Milling tool wear sample.
Tool blade image: 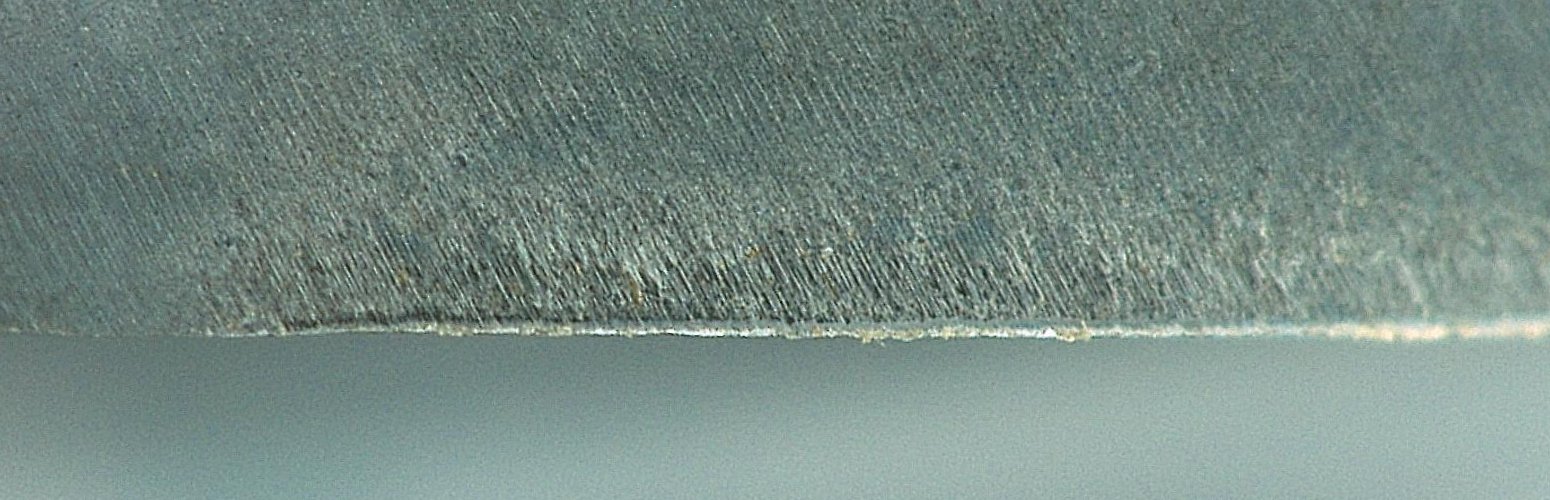
Chip image: 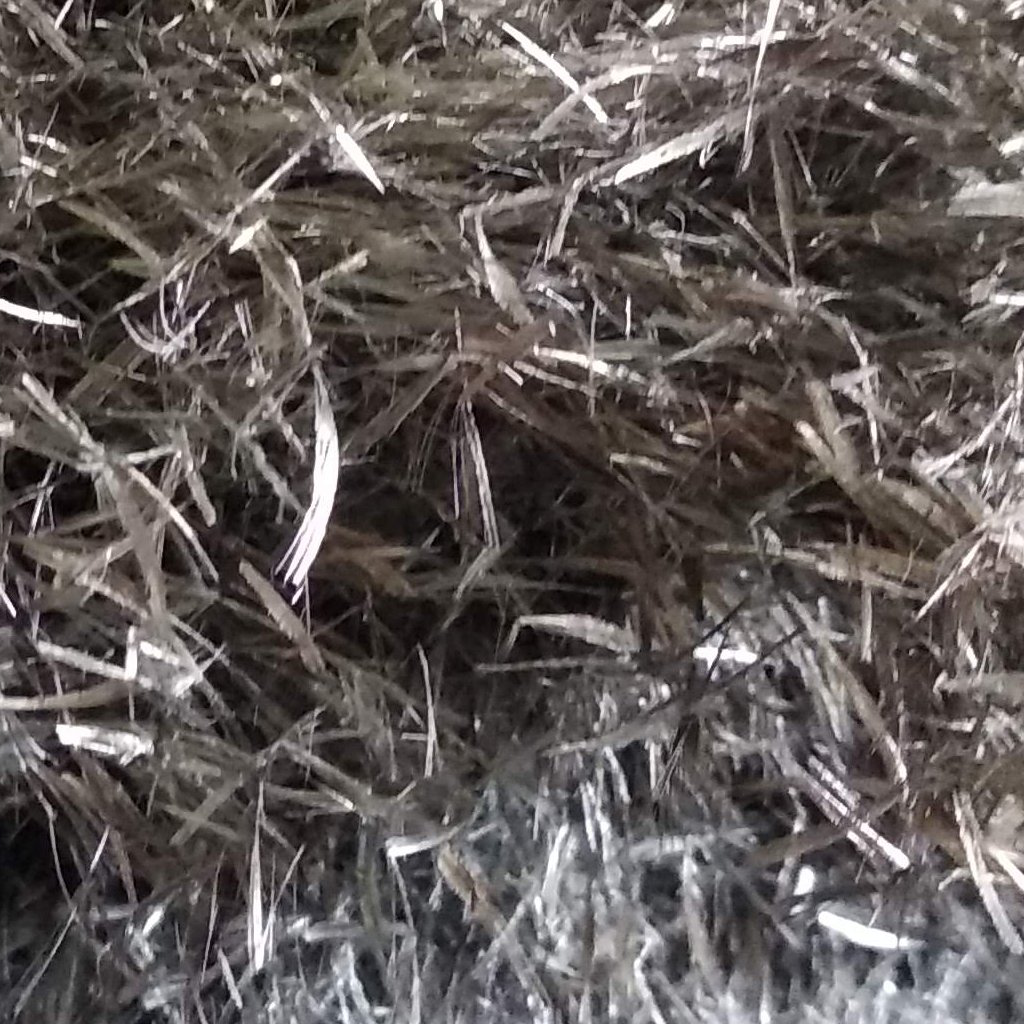
Workpiece image: 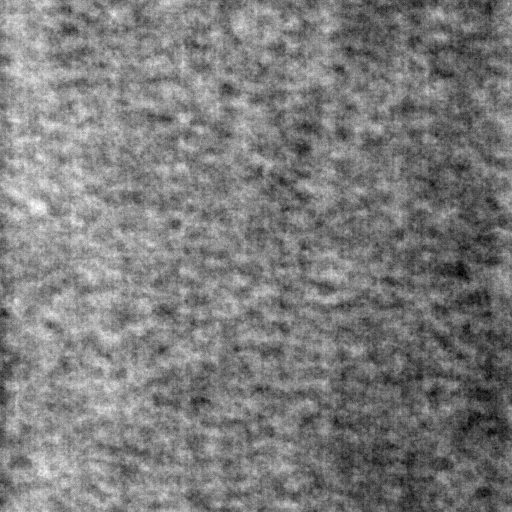
Tool wear state: sharp
Gaps: 5.19
Flank wear: 56.72
Overhang: 22.88
Force-signal Mel-spectrograms (X, Y, Z axes): 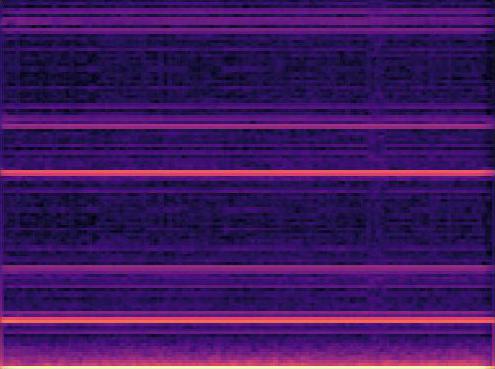 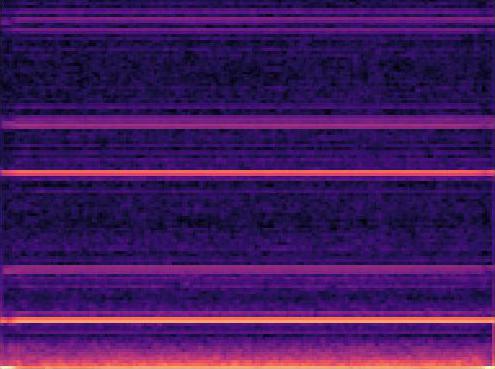 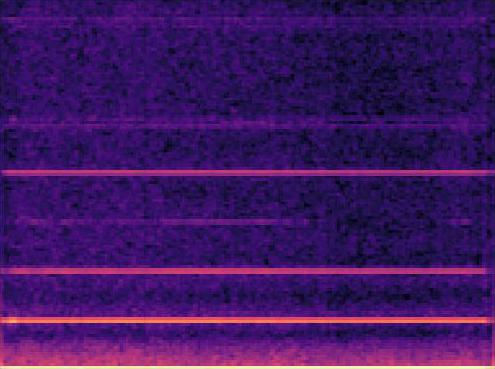
Force-signal scalograms (X, Y, Z axes): 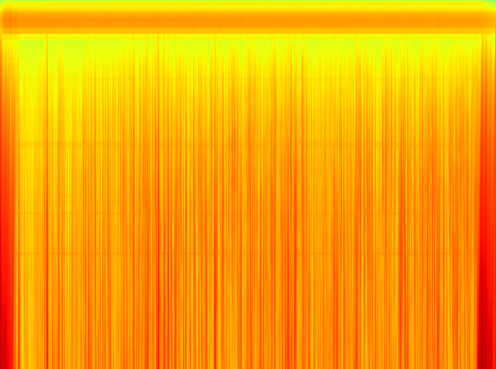 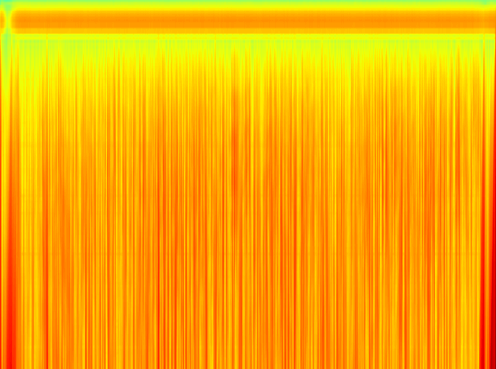 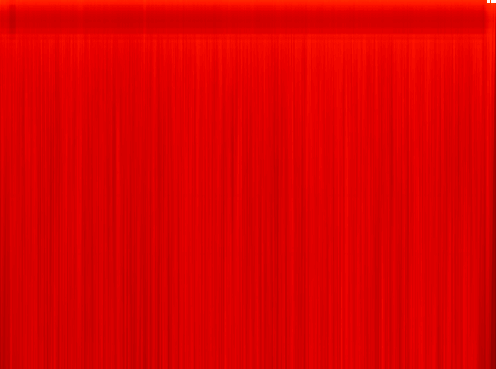
Force phase: steady_state_stabilization_wear